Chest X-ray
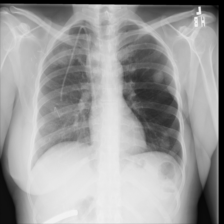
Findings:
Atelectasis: negative
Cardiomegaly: negative
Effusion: negative
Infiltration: negative
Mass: negative
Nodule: positive
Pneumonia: negative
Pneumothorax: negative
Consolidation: negative
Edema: negative
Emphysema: negative
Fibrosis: negative
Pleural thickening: negative
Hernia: negative